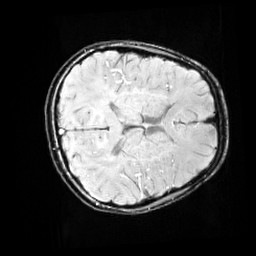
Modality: SWI
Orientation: axial
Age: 11
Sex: male
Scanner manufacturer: siemens
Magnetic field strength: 3 T
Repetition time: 0.027 s
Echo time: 0.02 s